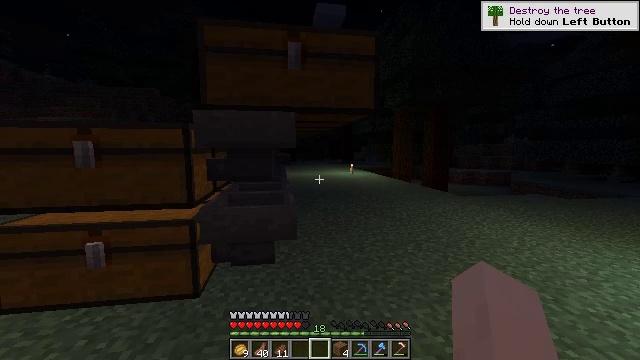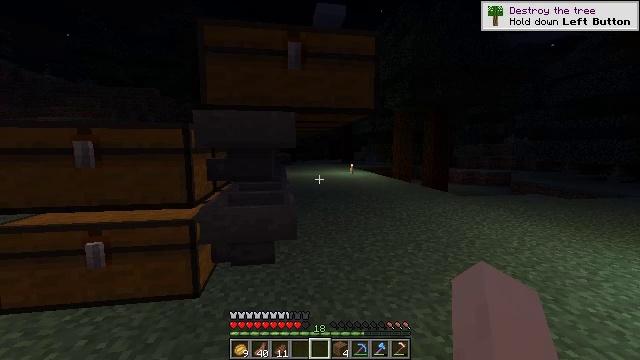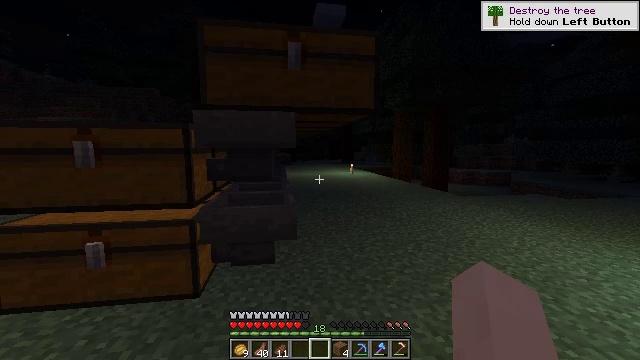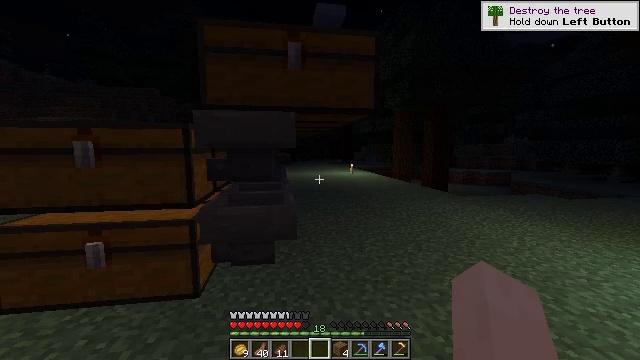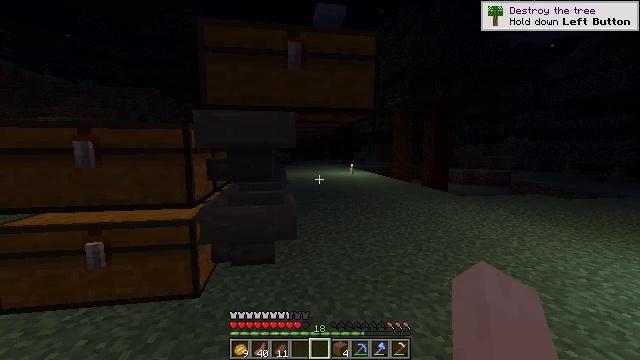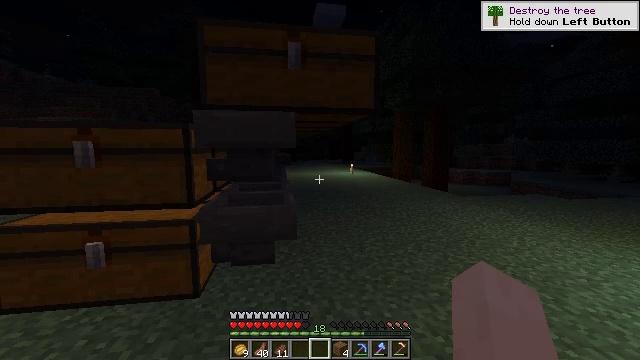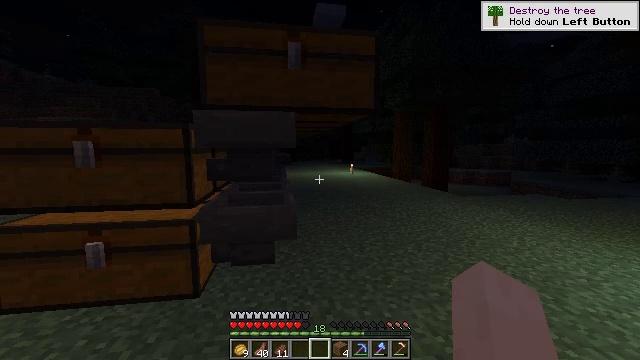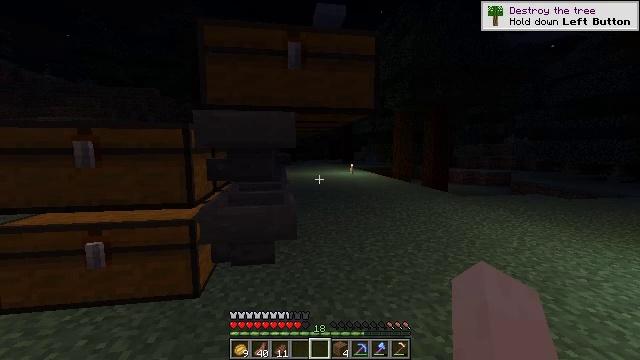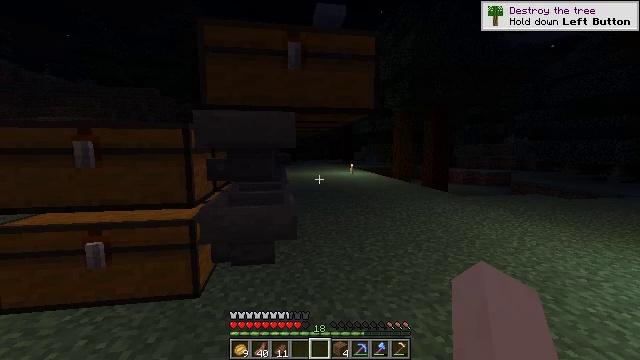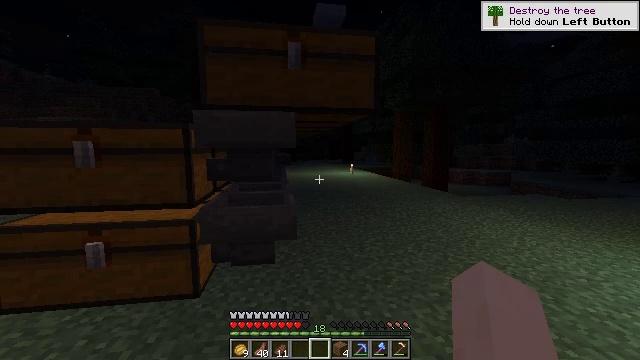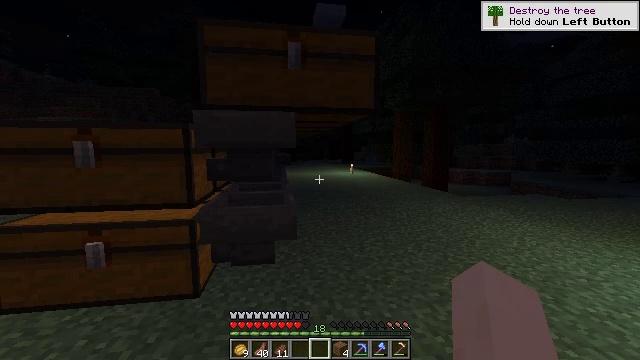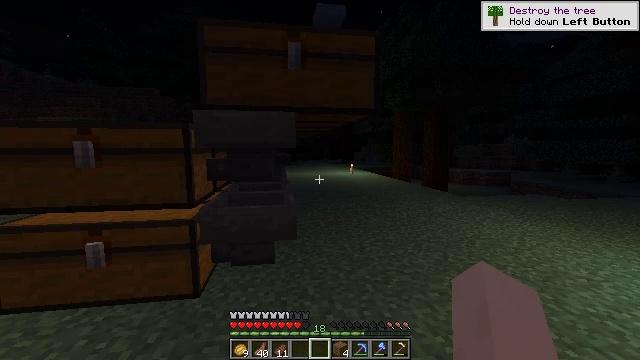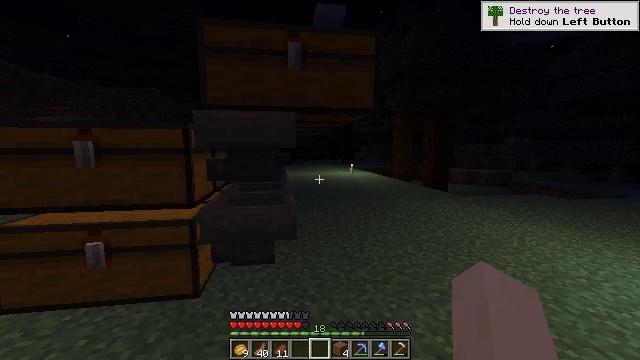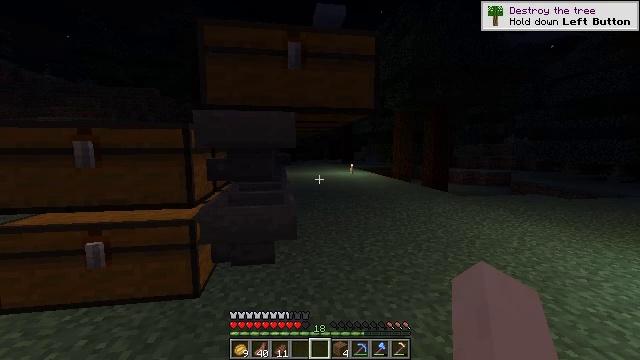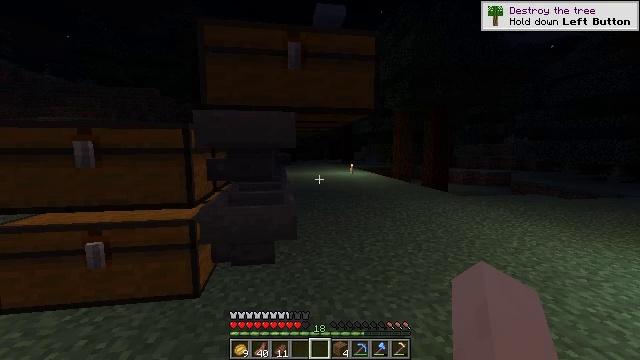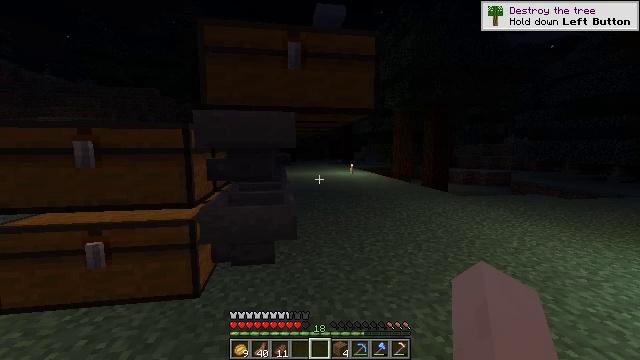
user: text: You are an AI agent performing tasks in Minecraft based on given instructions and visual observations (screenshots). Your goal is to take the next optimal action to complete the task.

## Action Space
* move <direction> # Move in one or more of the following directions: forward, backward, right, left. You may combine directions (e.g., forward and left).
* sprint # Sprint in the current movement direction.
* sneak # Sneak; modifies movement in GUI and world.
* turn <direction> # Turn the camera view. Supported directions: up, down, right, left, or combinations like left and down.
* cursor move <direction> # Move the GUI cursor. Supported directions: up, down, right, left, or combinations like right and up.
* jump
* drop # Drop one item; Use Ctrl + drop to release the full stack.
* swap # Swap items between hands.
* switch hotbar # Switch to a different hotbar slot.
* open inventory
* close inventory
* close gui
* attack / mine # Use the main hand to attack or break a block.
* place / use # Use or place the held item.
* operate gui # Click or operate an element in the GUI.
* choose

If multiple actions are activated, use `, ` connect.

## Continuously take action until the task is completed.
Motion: motion action
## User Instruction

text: mine block trapped chest
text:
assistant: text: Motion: no_op
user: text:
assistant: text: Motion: no_op
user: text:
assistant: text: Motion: no_op
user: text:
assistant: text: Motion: no_op
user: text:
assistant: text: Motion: no_op
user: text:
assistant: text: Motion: no_op
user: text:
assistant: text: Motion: no_op
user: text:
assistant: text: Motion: no_op
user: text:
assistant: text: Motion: no_op
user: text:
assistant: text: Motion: no_op
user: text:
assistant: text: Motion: no_op
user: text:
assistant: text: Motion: no_op
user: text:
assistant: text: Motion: no_op
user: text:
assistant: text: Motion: no_op
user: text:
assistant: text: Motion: no_op
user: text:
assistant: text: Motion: no_op
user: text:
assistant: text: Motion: no_op
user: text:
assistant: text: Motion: no_op
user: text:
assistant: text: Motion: no_op
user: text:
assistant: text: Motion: no_op
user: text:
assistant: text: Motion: no_op
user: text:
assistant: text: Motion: no_op
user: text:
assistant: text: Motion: no_op
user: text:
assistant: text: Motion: no_op
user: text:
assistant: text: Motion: no_op
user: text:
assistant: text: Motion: no_op
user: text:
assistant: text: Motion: no_op
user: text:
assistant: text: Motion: no_op
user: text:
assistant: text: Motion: no_op
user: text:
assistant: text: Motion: no_op